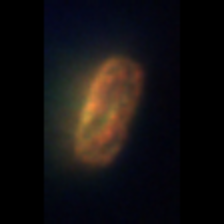
Taxon: Pennate
Group: Diatoms